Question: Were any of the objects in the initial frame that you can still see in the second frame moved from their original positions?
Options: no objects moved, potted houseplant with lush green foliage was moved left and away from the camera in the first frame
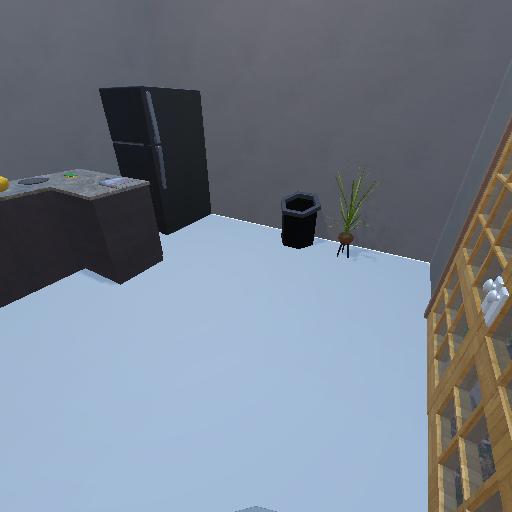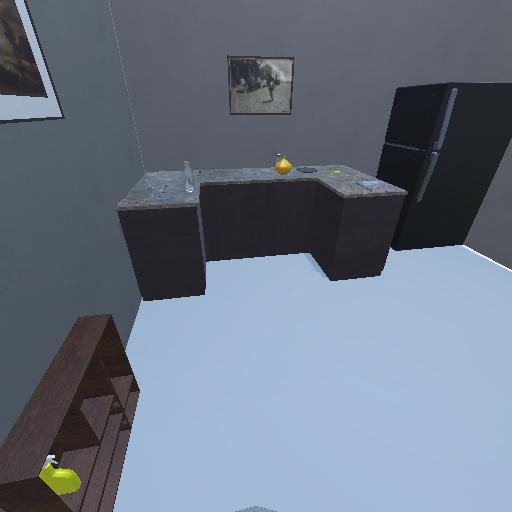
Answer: no objects moved